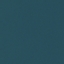
Land use / land cover class: SeaLake